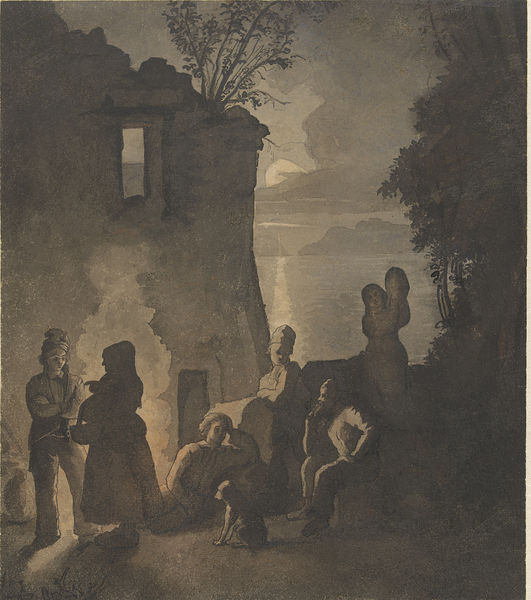
Titel: Rustende savoyards bij een vuur aan de oever van een meer bij avond
Künstler: Johann Conrad Seekatz
Standort: Amsterdam
Institution: Rijksmuseum
Schlagwörter: baum, feuer, gemälde, mann, meer, schatten, wasser, wolken, bäume, frauen, landschaft, menschen, see, braun, fenster, frau, licht, nacht, hund, gespräch, strauch, qualm, rauch, sitzend, stehend, kind, wald, krug, mauer, korb, mond, ruine, mondschein, flüstern, niederländisch, schein